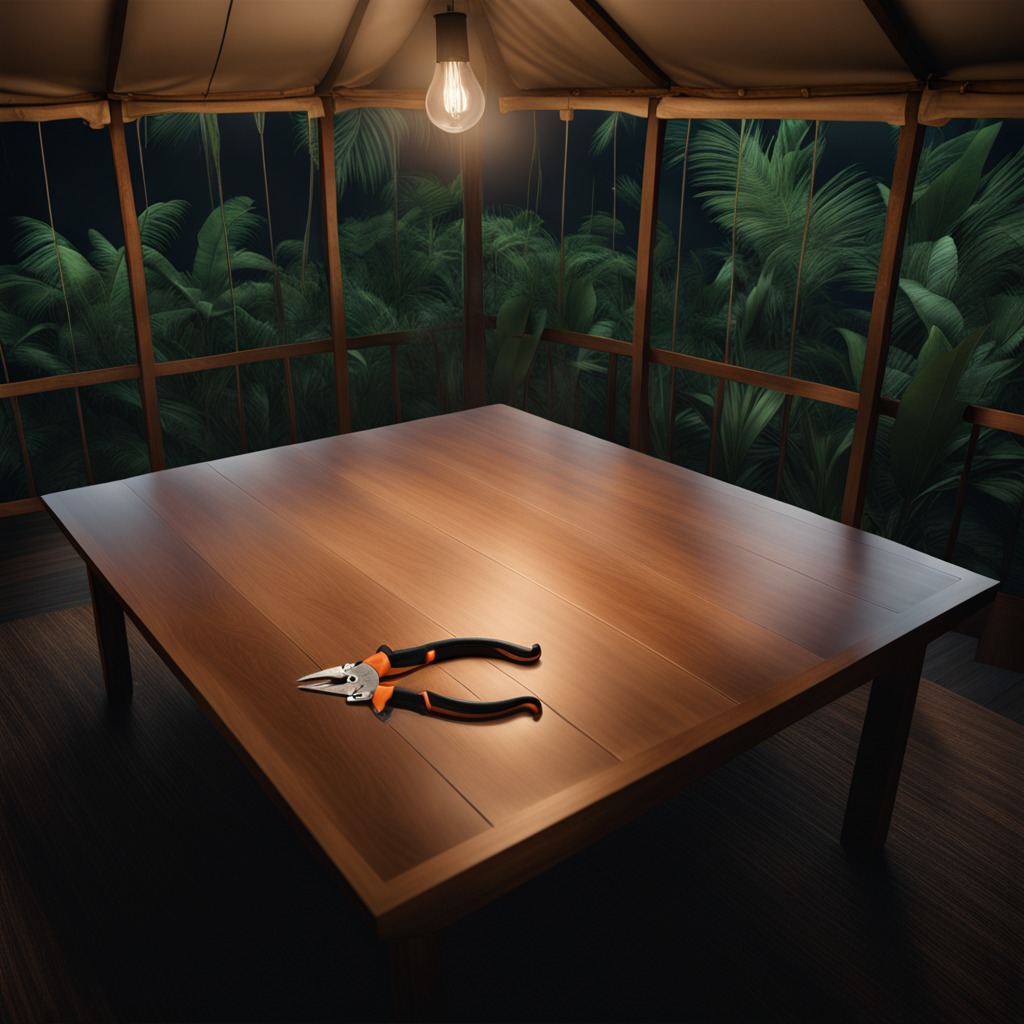
A plier is lying on a wooden table inside a jungle field workshop tent at night.